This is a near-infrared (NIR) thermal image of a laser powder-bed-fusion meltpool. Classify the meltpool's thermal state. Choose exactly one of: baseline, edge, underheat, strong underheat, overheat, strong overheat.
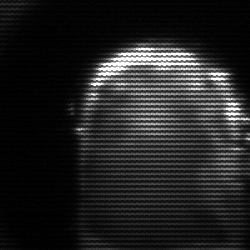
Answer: baseline